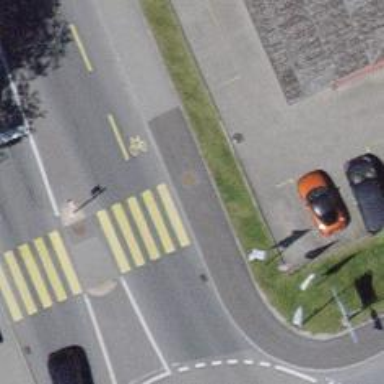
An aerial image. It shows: Footway.